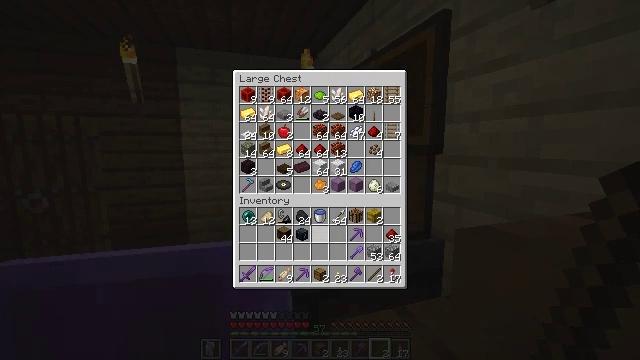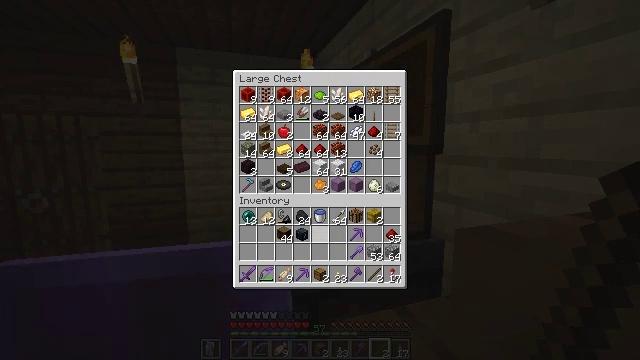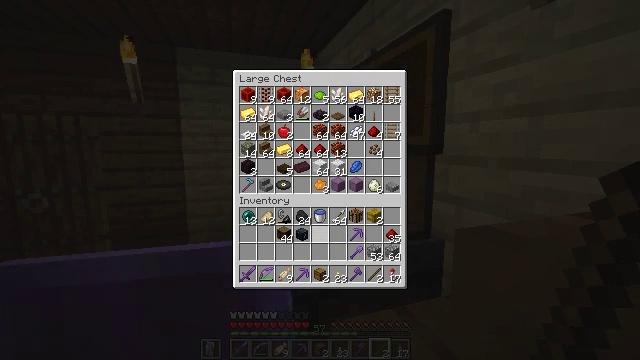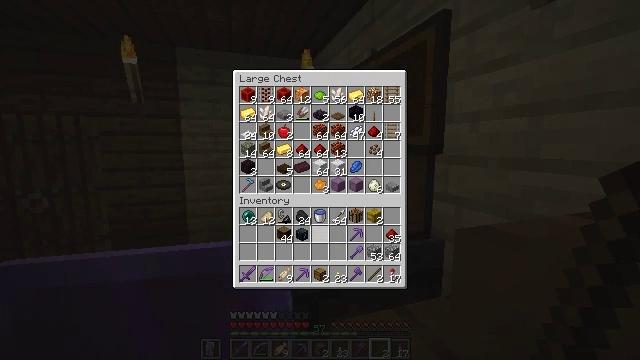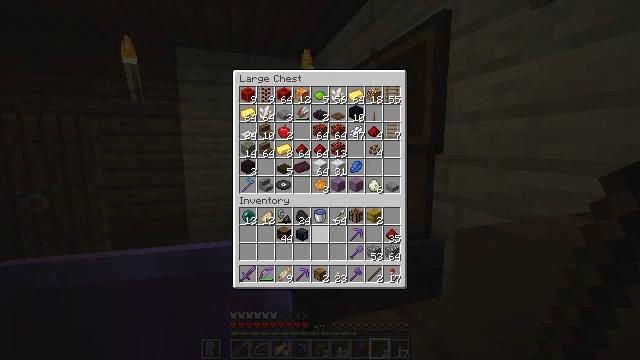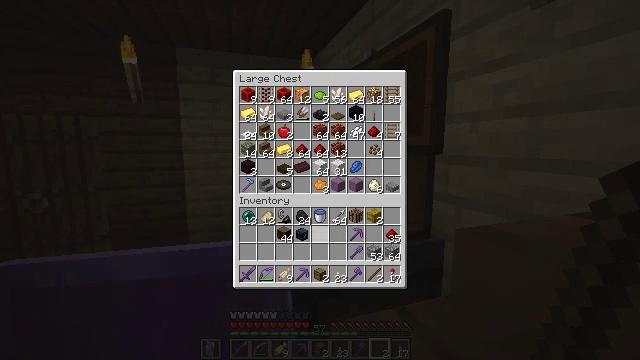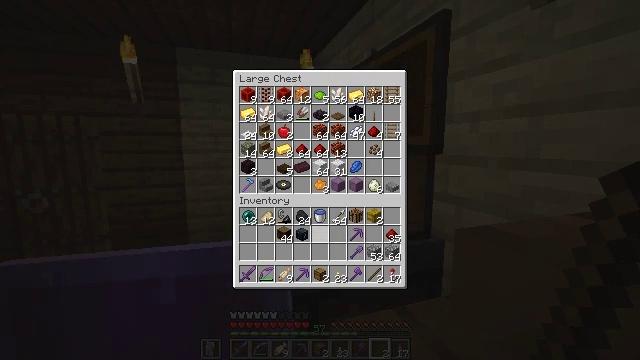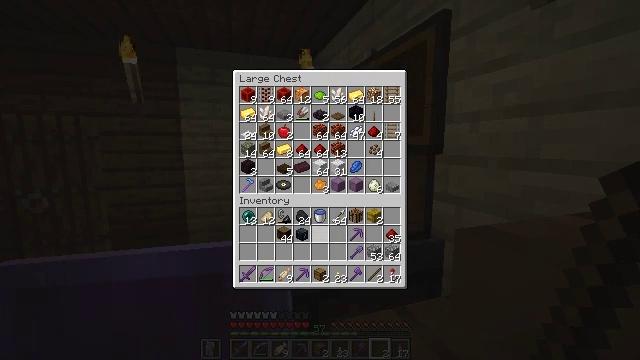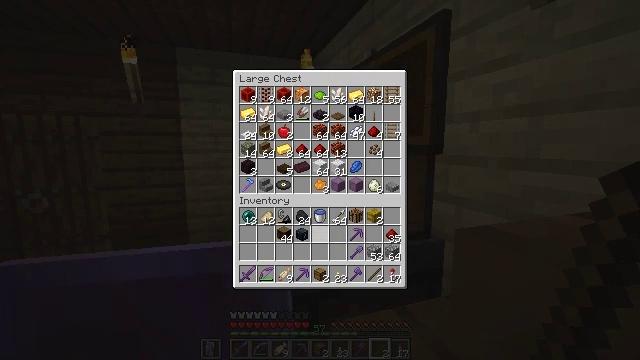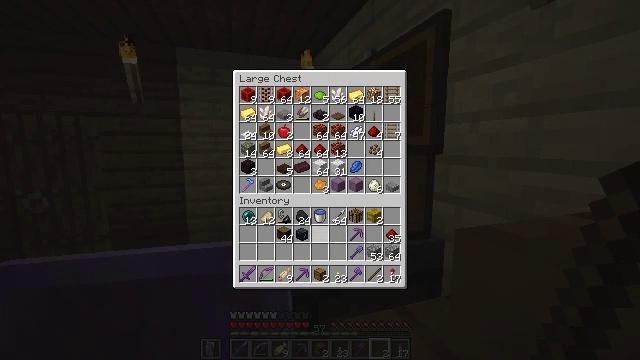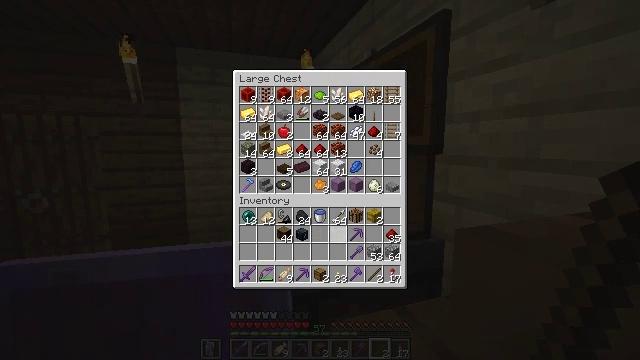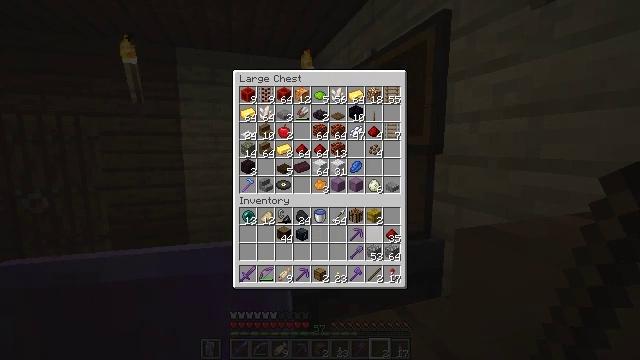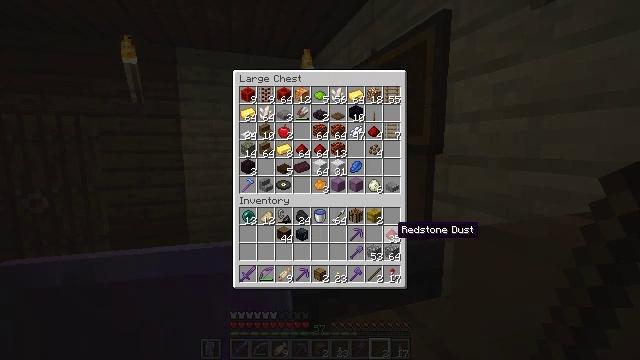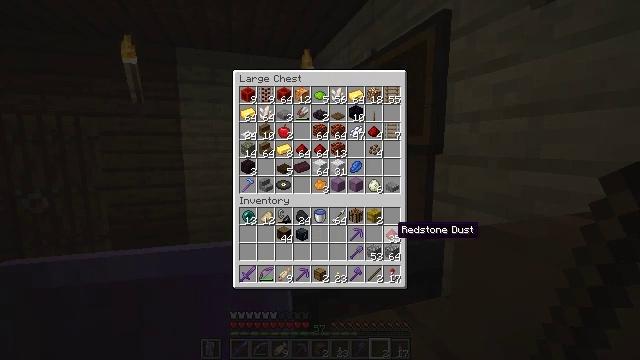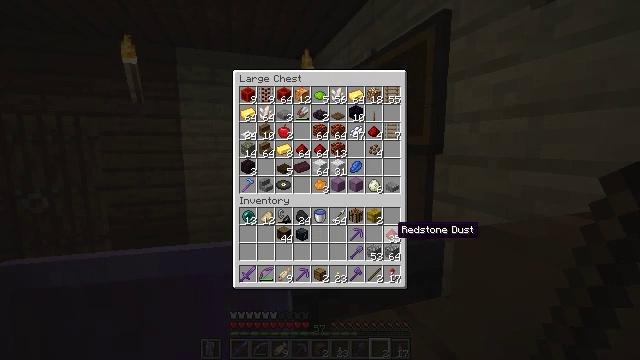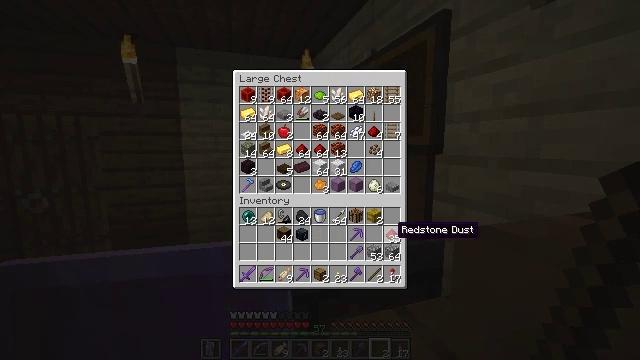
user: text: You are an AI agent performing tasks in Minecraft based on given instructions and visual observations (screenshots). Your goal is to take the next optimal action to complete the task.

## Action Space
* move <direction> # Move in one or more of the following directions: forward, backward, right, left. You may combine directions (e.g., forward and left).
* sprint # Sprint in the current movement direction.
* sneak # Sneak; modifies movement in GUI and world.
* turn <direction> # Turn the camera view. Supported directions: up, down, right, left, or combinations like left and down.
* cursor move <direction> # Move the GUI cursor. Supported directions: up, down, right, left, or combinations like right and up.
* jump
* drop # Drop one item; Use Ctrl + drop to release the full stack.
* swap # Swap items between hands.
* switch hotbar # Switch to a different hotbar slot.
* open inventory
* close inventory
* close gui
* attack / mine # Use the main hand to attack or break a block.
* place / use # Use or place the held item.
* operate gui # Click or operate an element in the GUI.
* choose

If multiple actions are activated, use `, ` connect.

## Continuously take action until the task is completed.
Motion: motion action
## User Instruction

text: Mine the brown shulker box.
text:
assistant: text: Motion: no_op
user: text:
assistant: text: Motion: no_op
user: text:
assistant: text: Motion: no_op
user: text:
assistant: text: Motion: no_op
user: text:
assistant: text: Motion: no_op
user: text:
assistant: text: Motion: no_op
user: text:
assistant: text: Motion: no_op
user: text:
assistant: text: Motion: no_op
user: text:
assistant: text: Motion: no_op
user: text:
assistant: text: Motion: turn right
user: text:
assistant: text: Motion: turn right
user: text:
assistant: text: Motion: turn right
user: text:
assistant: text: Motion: no_op
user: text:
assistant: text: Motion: no_op
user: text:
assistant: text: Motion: no_op
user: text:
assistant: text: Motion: no_op
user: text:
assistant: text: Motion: no_op
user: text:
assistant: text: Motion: no_op
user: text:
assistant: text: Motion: no_op
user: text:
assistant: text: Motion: no_op
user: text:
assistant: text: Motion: no_op
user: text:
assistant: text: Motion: no_op
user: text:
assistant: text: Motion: no_op
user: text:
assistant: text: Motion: turn left
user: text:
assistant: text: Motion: turn left and up
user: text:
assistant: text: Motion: turn left and down
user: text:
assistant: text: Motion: move forward, turn left and down
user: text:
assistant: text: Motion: move forward, turn left and down
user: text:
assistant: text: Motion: move forward, turn left and down
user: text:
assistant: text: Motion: move forward